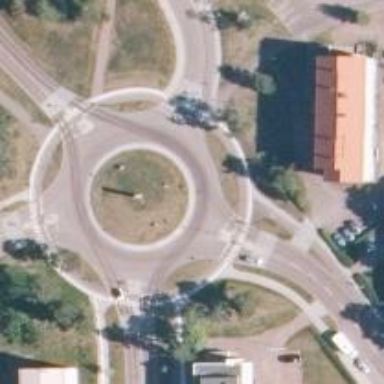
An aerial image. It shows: Secondary road with asphalt surface leading to roundabout.